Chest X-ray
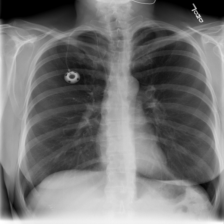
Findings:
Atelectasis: negative
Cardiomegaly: negative
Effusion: negative
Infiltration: negative
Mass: negative
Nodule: negative
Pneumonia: negative
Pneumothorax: negative
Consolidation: negative
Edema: negative
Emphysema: negative
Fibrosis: negative
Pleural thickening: negative
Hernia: negative